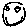
Label: smiley face